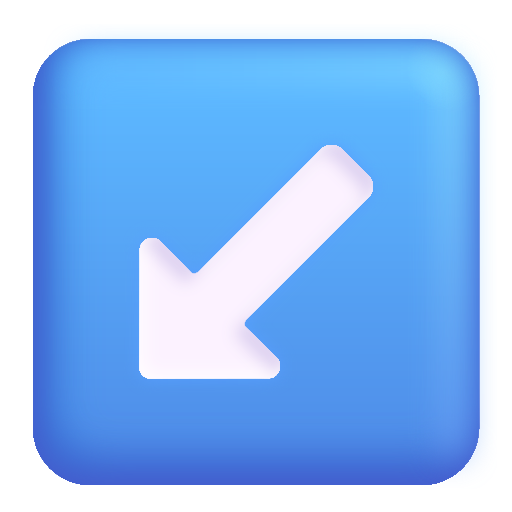
down left arrow color